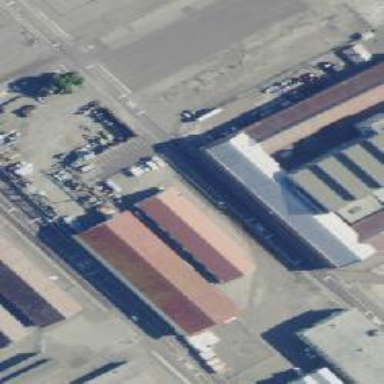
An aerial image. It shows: Industrial building.